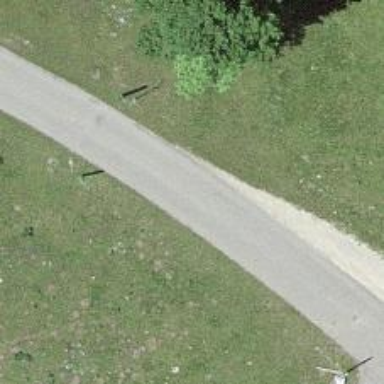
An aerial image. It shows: Unclassified paved road.